Question: In my application there is a carousel with images that I get from my service. Under the carousel there are 3 buttons that give more information about the image.

These information buttons should replace the bullet indicators for a standard carousel. The buttons get an active class when the corresponding image is displayed so it stands out from the other 2.
Below is my code, I'm using this <URL>
'''
<ul rn-carousel>
<li ng-repeat="promo in promos">
<img ng-src="{{ promo.slider[0].slide }}" alt="{{ promo.name }}">
</li>
</ul>
<div ng-repeat="promo in promos">
<button>
<h2>{{ promo.name }}</h2>
<p>- {{ promo.descr }} <span>{{ promo.disc }}</span></p>
</button>
</div>
'''
I have no problems getting the info out of my service, it's just the linking part that is giving me problems.
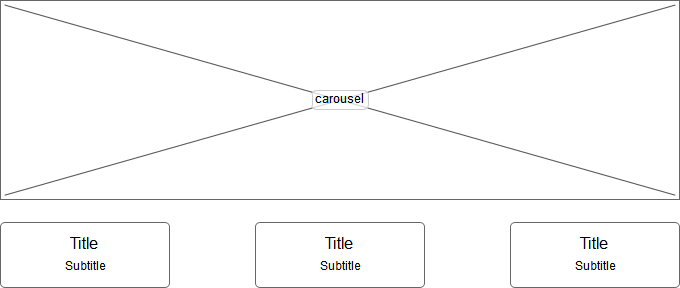
Answer: I found the solution after searching through the issues page of the carousel I'm using.
'''
<ul rn-carousel rn-carousel-index="currentSlide">
<li ng-repeat="promo in promos">
<img ng-src="{{ promo.slider[0].slide }}" alt="{{ promo.name }}">
</li>
</ul>
<div ng-repeat="promo in promos">
<button ng-class="{activeBtn: $index==$parent.currentSlide}" ng-click="$parent.currentSlide = $index">
<h2>{{ promo.name }}</h2>
<p>- {{ promo.descr }} <span>{{ promo.disc }}</span></p>
</button>
</div>
'''
I had to name my carousel-index and for my indicators I had to refer to the parent element for the binding to work.
Thanks to <URL> for leading the way.